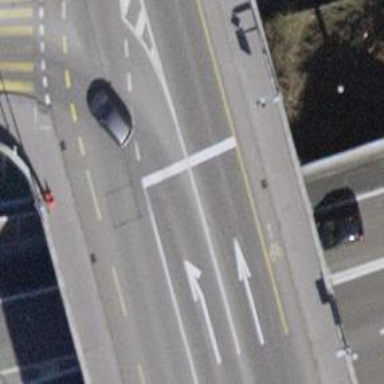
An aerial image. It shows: Road with traffic signals for signaling.